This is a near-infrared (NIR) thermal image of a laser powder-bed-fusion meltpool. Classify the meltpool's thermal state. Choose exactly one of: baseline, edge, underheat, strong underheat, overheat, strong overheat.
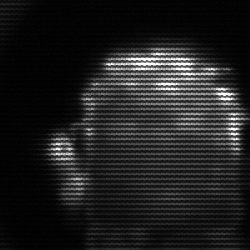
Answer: baseline